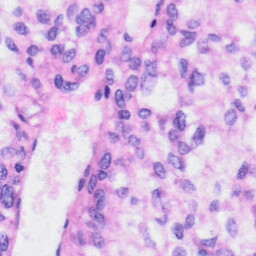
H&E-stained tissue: Liver